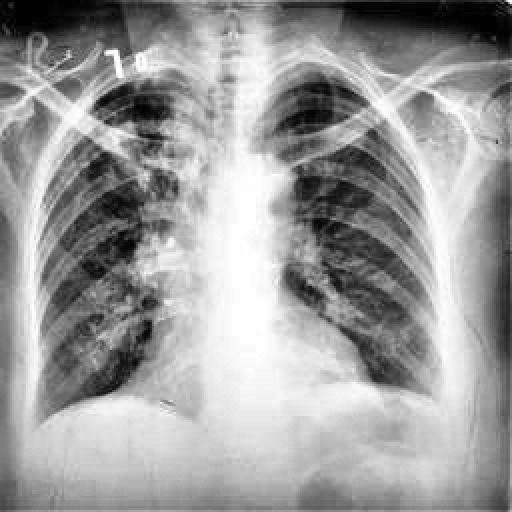
Finding: TUBERCULOSIS